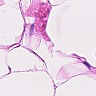
Metastatic tissue present: no